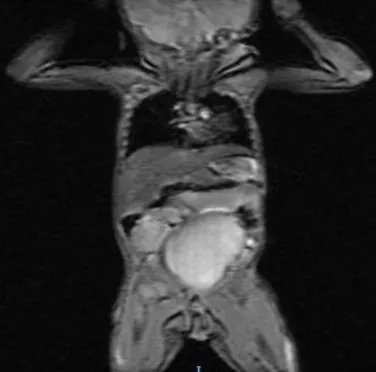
AP and lateral MRI views of infant showing massive hydrocolpos. A: AP MRI view of the infant showing hydrocolpos measuring 4.6 x 5.0 x 5.7 cm and causing severe mass effect on abdominal structures.
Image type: radiology (mri)